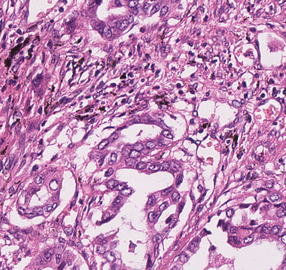
Tumor epithelial tissue: yes
Tumor-associated stroma tissue: yes
Normal tissue: no